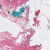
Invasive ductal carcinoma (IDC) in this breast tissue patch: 0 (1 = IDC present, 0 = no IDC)